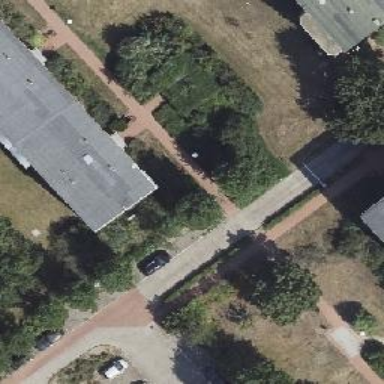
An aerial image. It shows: Concrete driveway made of plates.